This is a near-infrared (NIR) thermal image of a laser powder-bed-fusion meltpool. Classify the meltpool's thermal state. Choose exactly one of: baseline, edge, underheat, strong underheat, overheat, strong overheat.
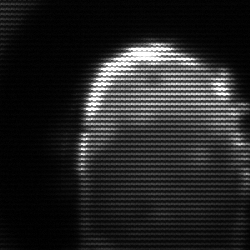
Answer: baseline